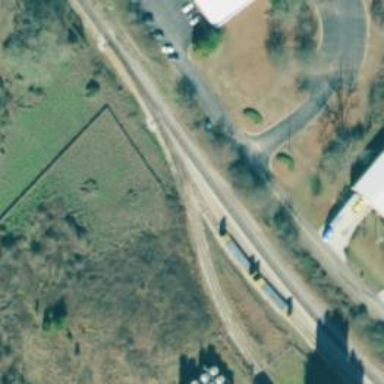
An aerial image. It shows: Railway spur service.